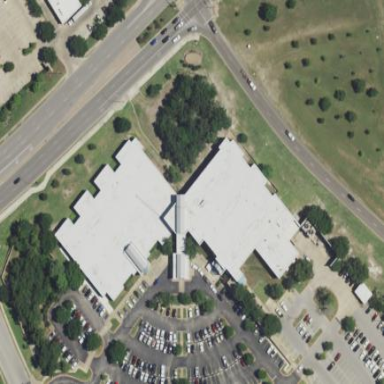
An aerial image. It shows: Clinic building offering healthcare services.